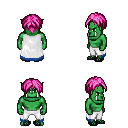
a pixel art fantasy rpg character, male body template, orc, green skin, white trimmed cape, white pants, pink parted hairstyle, ghillies, four views (front, back, left, right), 2x2 character sprite sheet, small pixel art, hard edges, no anti-aliasing